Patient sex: F
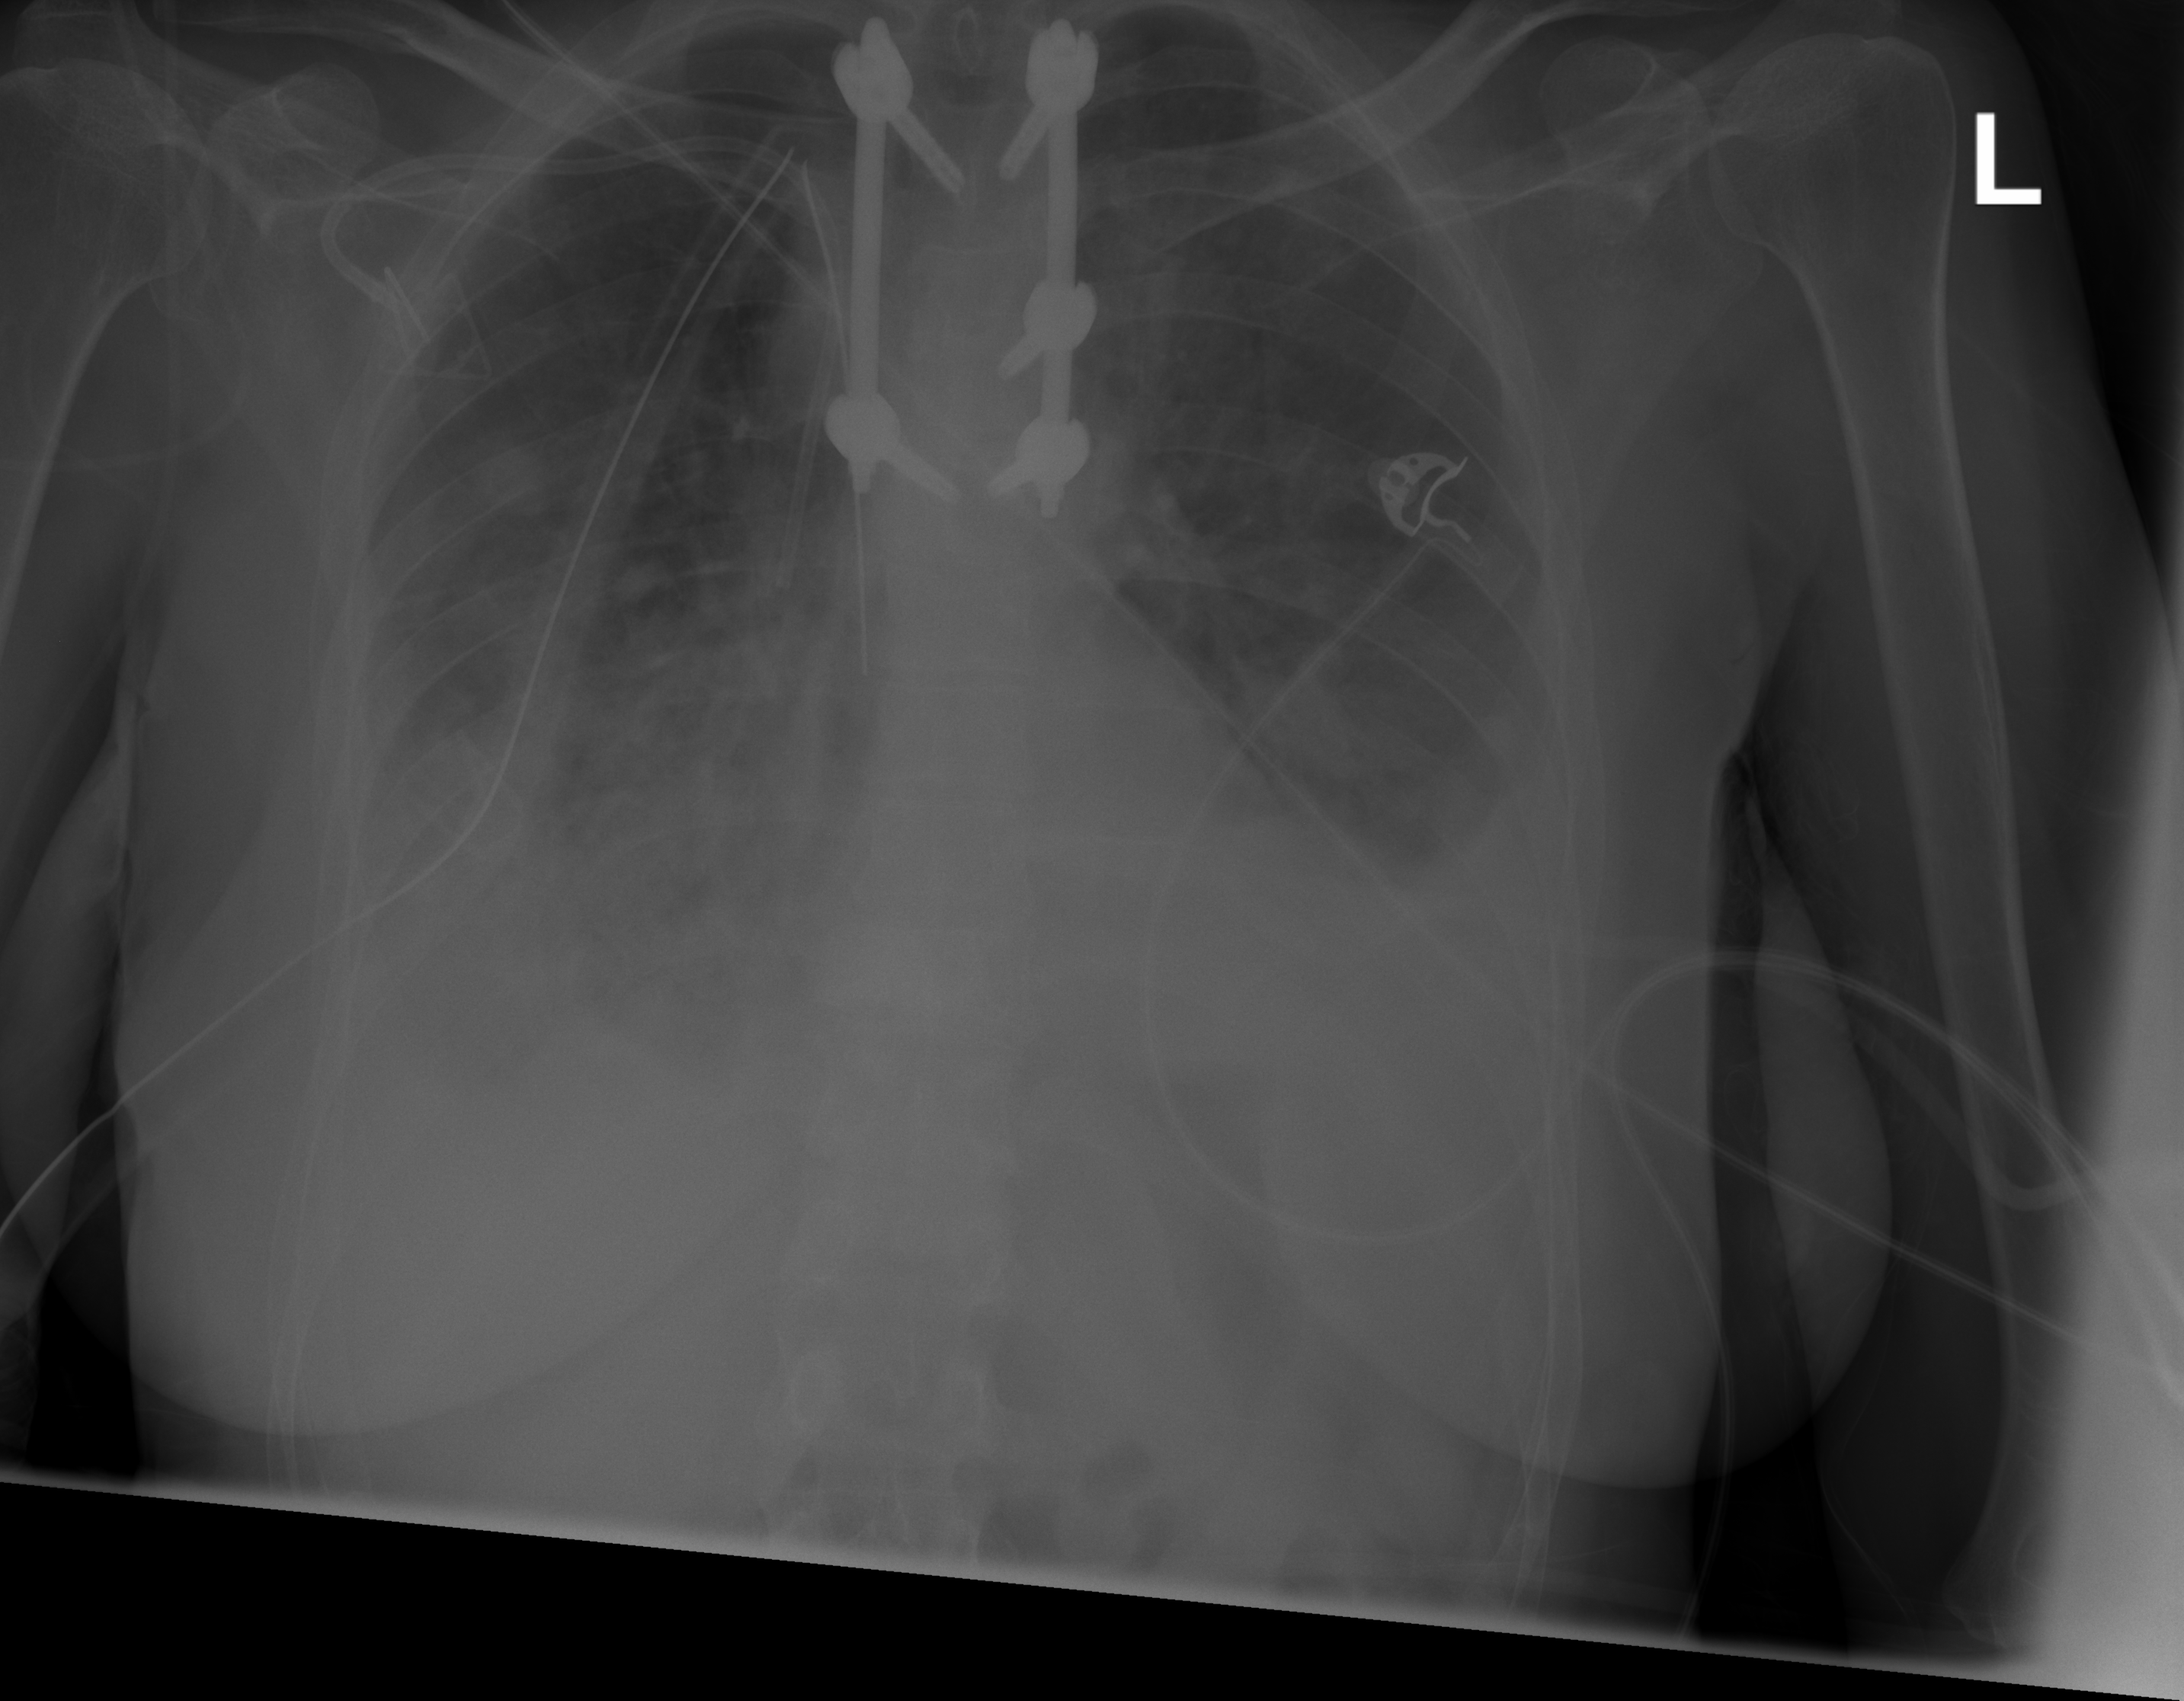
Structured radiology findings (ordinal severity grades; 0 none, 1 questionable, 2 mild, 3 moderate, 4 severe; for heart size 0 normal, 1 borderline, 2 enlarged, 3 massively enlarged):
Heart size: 2
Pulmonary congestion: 0
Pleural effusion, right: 3
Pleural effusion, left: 2
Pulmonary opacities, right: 0
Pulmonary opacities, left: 0
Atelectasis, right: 3
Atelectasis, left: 3